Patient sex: M
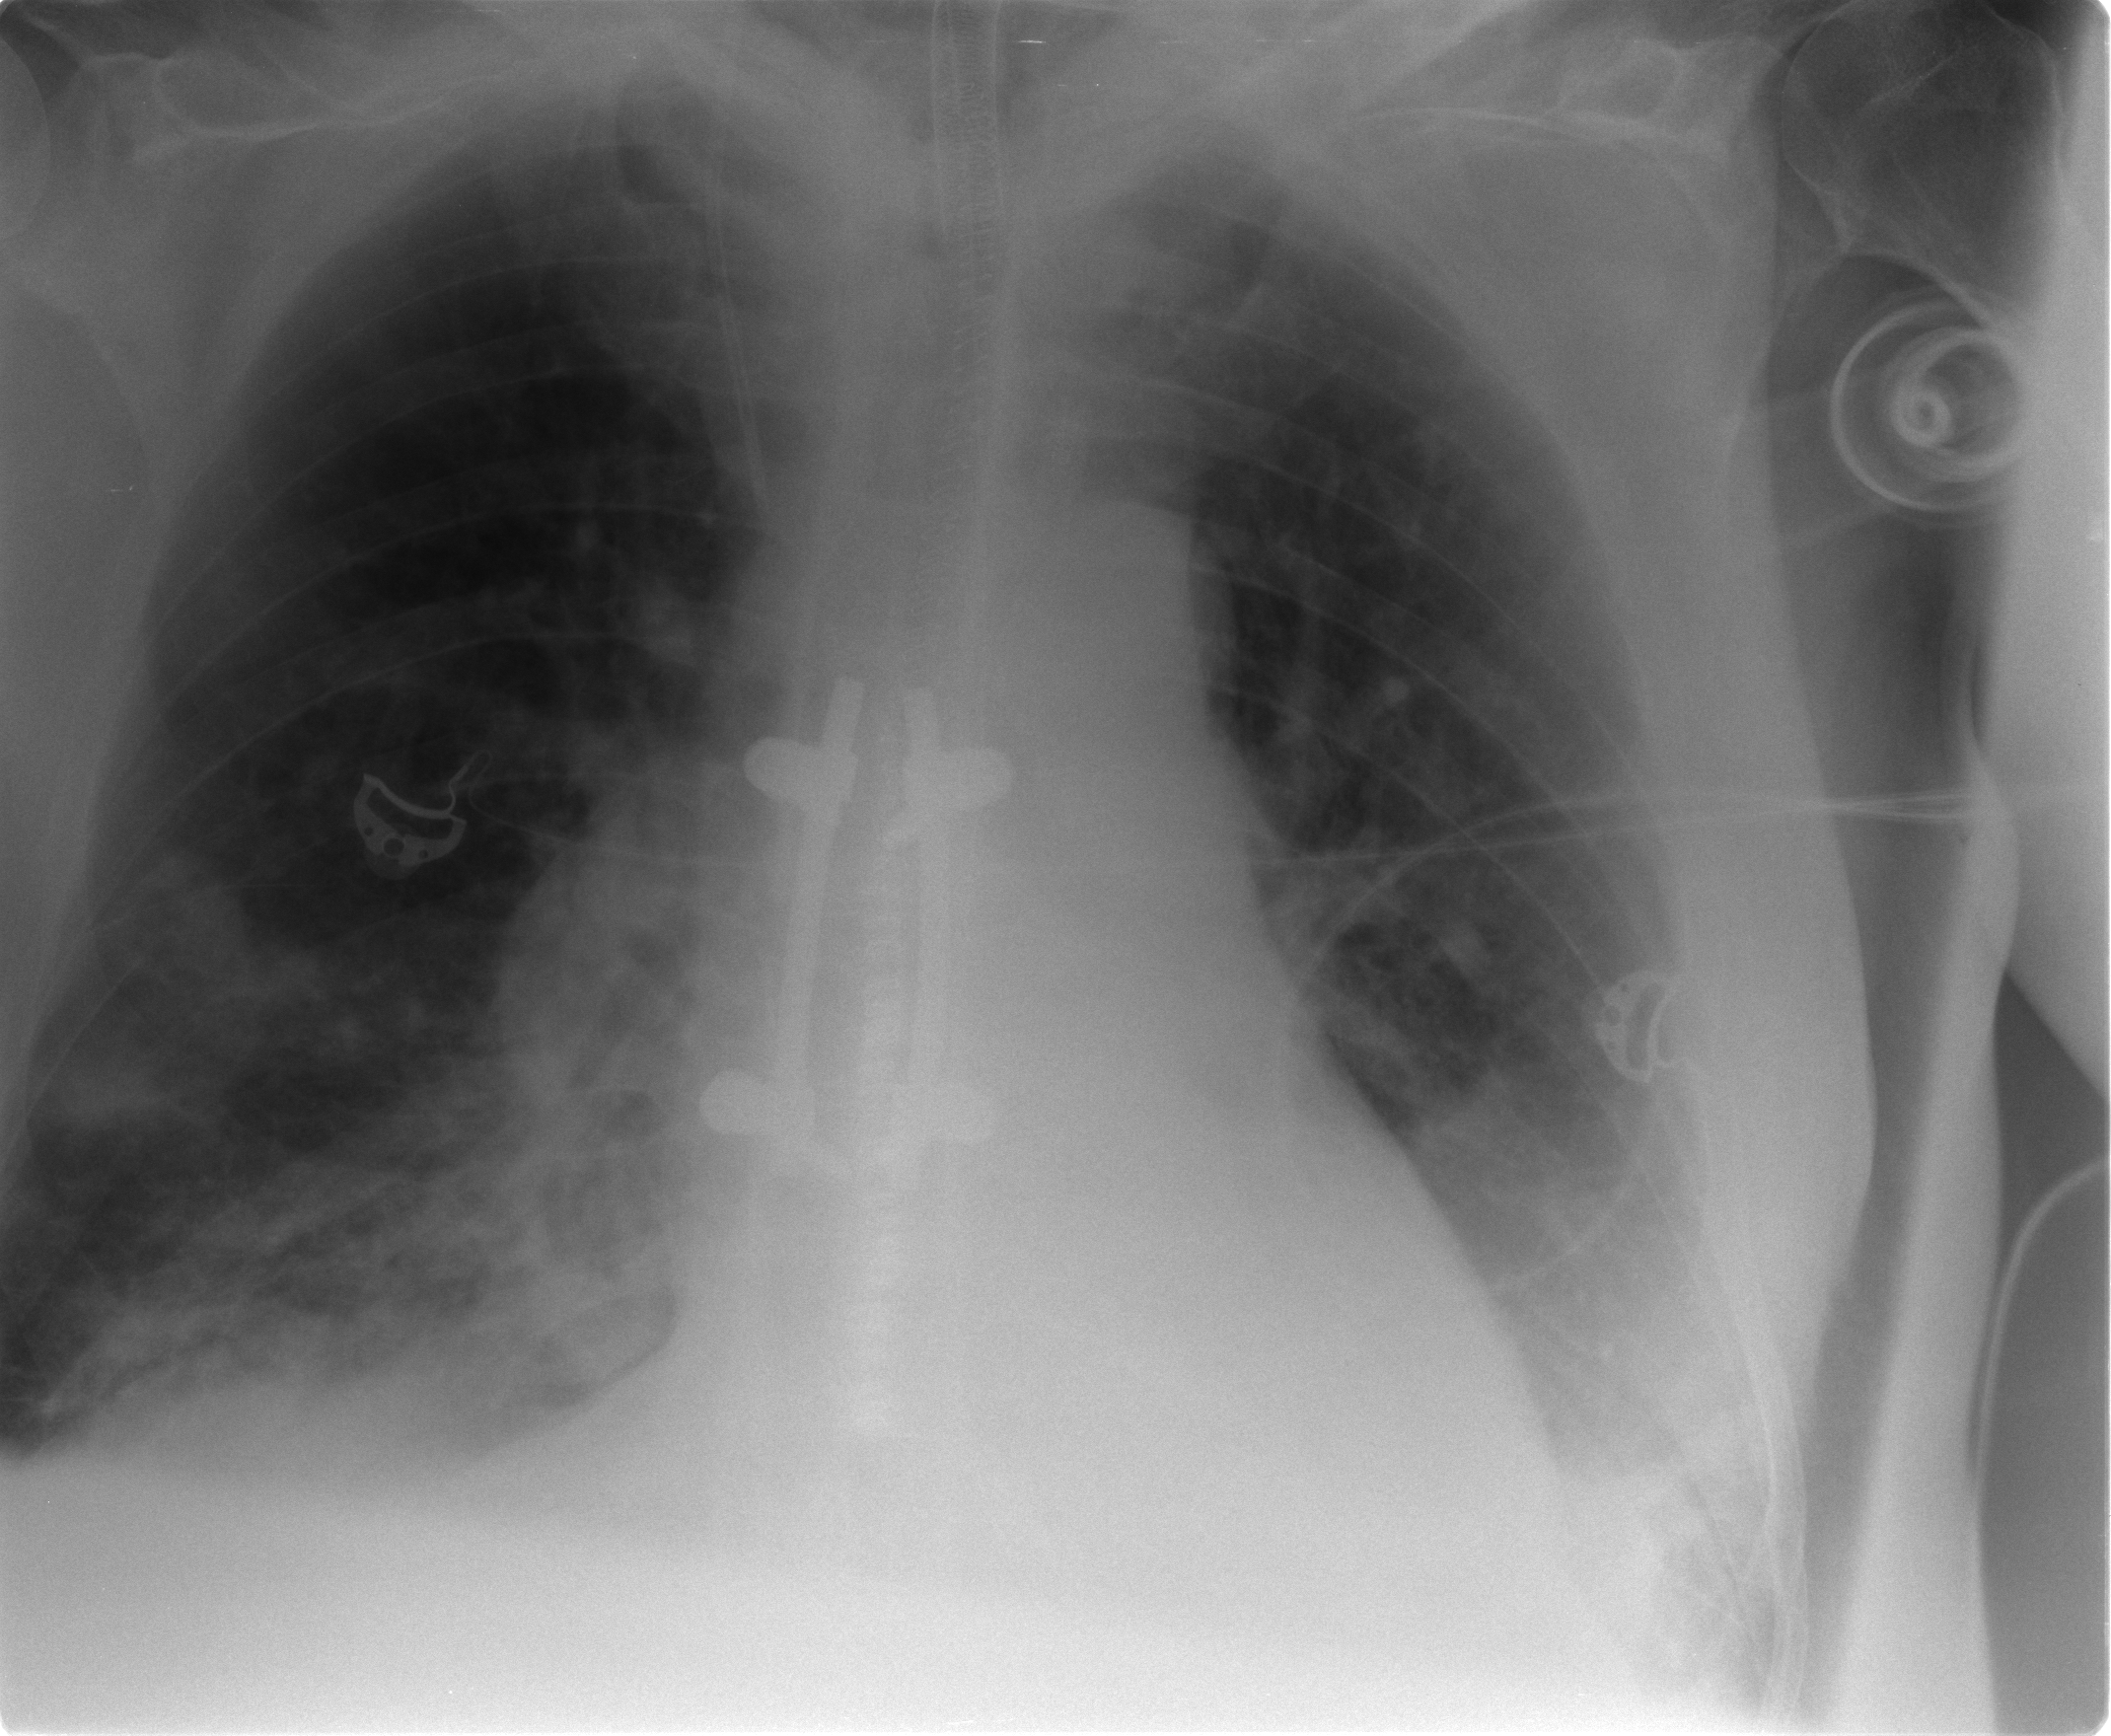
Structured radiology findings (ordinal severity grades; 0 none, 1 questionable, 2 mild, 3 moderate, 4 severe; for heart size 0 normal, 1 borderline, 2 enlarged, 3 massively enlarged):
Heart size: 0
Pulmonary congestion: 2
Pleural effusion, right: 2
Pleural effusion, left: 2
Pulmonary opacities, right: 2
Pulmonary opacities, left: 2
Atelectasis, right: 2
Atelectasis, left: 2